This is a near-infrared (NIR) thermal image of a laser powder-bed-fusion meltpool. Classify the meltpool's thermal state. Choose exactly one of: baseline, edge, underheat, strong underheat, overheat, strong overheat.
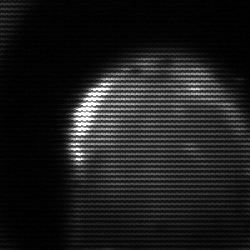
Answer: edge